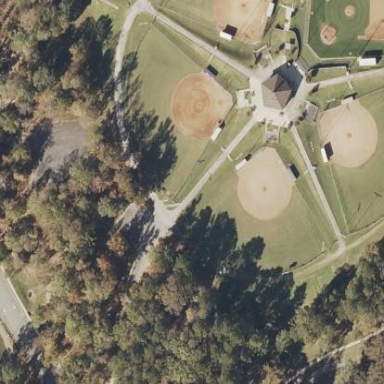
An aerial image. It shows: Baseball pitch for leisure and sports activities.